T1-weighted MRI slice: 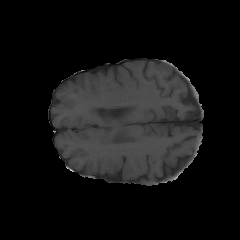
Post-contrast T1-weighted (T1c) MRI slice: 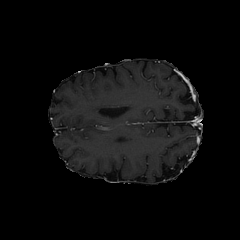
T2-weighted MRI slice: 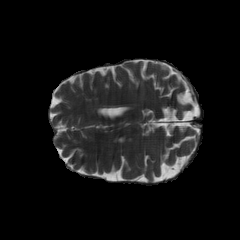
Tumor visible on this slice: no